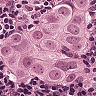
Metastatic tissue present: yes